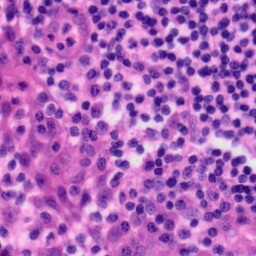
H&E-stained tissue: Tonsil